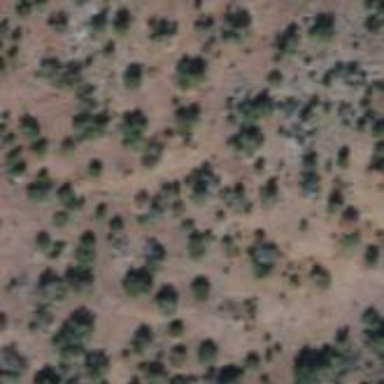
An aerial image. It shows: Patch of scrub vegetation.